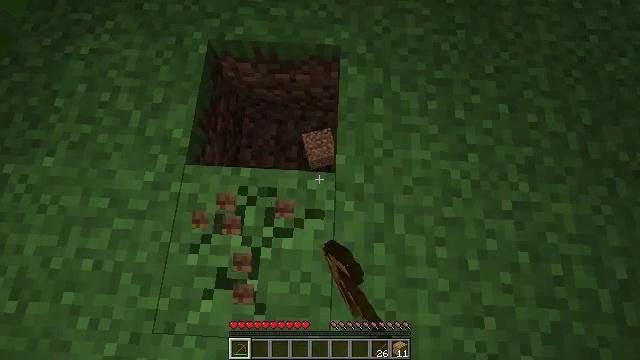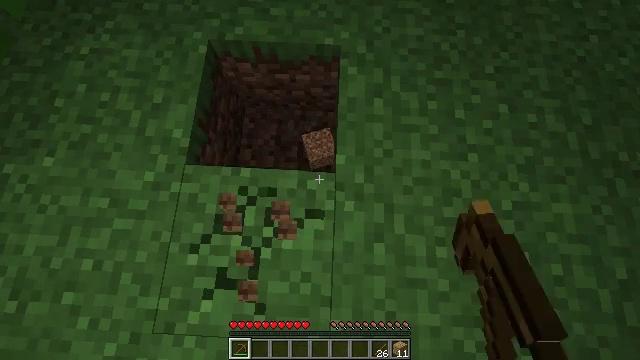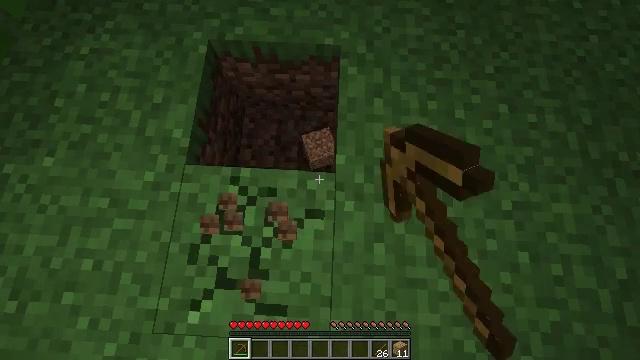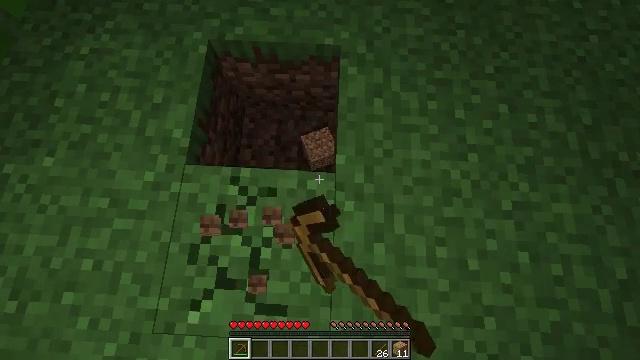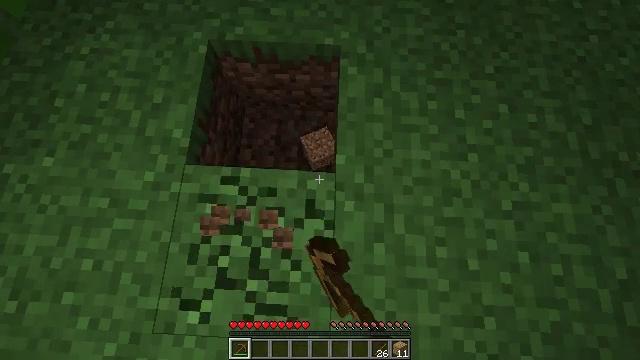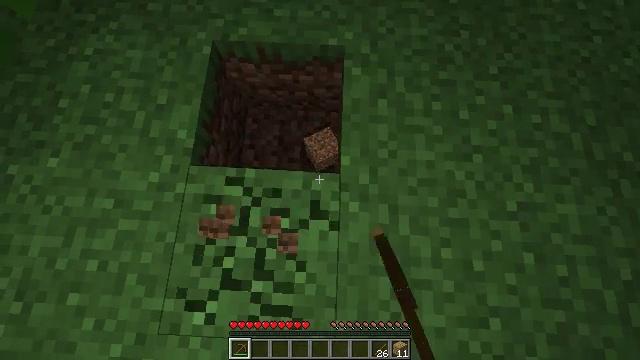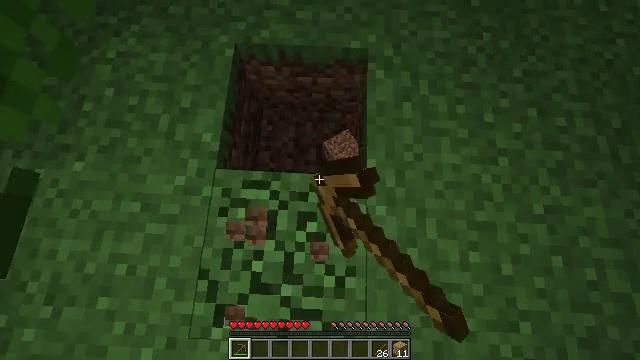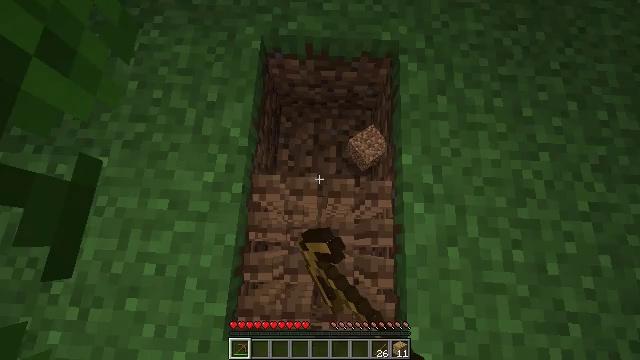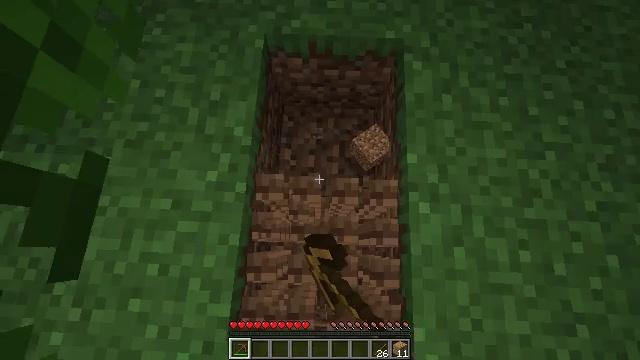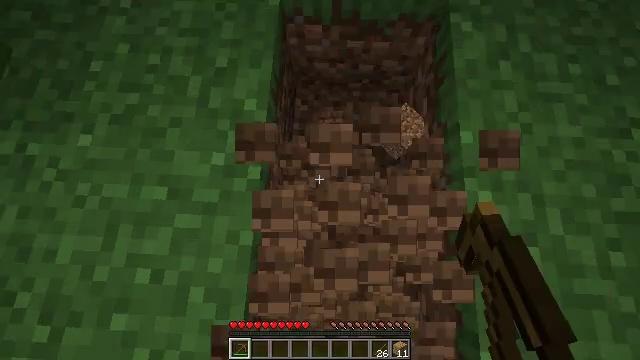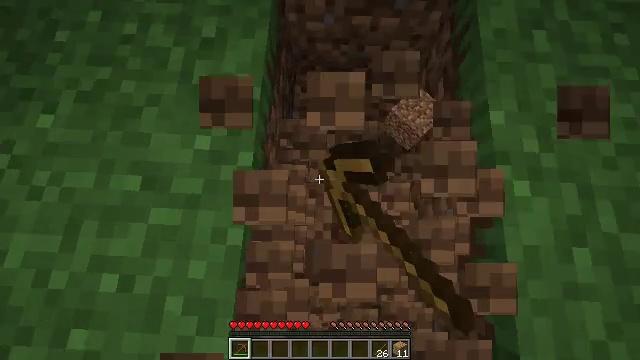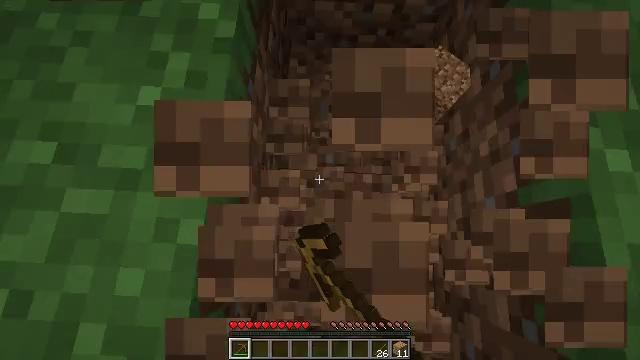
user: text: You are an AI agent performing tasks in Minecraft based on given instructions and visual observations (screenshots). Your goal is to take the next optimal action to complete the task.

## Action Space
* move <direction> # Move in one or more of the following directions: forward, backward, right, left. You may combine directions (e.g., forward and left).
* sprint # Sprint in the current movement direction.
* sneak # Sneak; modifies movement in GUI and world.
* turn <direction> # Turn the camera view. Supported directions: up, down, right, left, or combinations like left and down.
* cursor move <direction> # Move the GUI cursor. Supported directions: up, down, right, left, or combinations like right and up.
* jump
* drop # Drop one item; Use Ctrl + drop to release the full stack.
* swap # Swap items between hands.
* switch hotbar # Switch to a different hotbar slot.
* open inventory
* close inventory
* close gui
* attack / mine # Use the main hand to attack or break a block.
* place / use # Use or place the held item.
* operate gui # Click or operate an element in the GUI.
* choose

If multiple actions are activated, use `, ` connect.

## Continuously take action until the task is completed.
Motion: motion action
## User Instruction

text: Collect the grass block using a shovel.
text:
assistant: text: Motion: attack / mine
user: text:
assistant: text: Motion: attack / mine
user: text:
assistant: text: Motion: attack / mine
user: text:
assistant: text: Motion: attack / mine
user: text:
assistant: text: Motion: move left, attack / mine
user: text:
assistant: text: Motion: move left, attack / mine
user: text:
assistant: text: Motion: move left, attack / mine
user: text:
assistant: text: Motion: move left, attack / mine
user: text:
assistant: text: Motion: attack / mine
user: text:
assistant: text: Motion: attack / mine
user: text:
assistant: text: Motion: attack / mine
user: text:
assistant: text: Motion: attack / mine